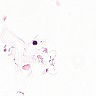
Metastatic tissue present: no